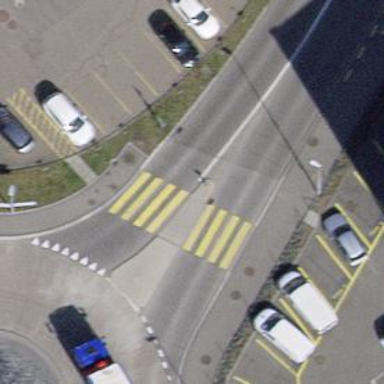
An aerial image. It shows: Zebra crossing on the road.